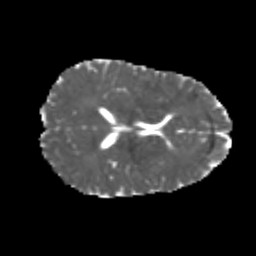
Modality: MD
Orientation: axial
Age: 22
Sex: female
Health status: healthy
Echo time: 0.074 s